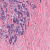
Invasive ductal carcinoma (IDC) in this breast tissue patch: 1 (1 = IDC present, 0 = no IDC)